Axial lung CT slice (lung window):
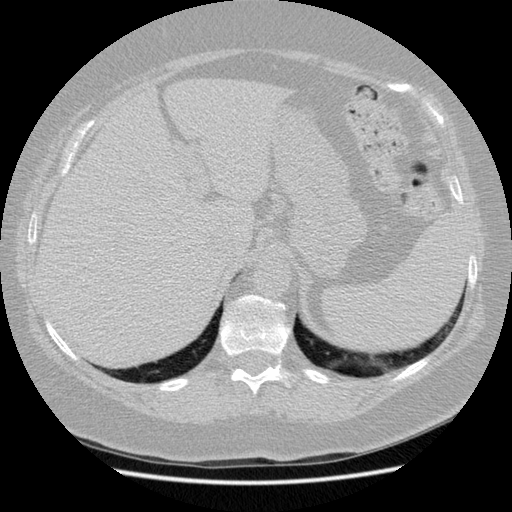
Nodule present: no